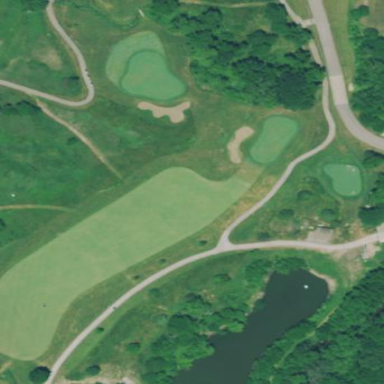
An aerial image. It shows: Grassy area designated as golf fairway.